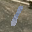
Label: 1